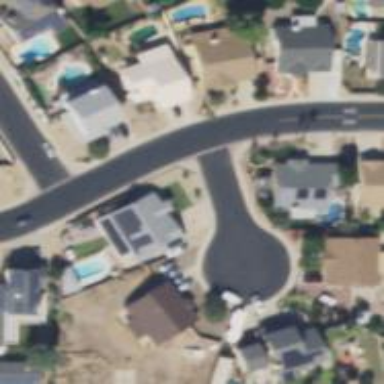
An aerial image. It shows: Smooth asphalt road in residential area.